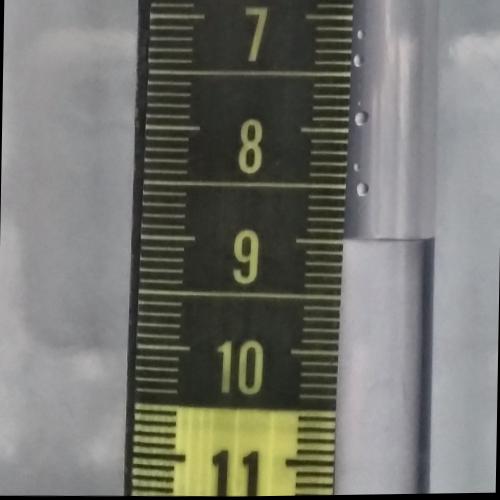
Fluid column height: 9.0 cm